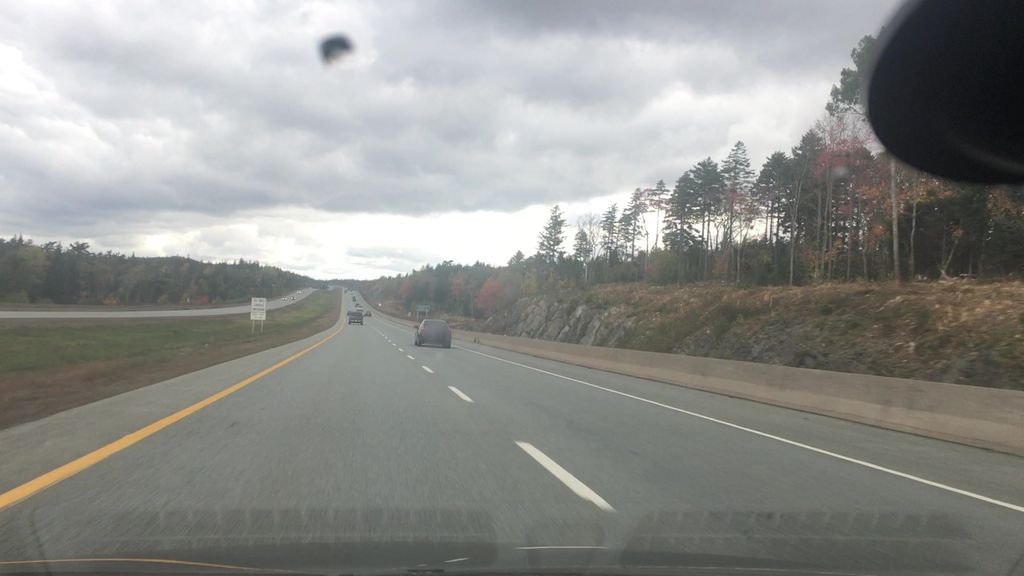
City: halifax